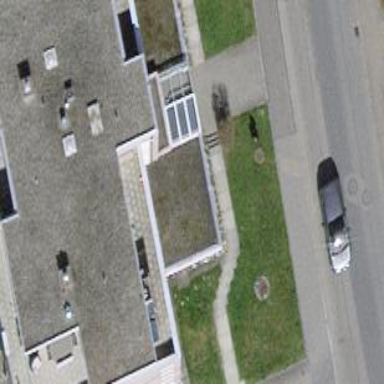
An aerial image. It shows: Flat-roofed building.